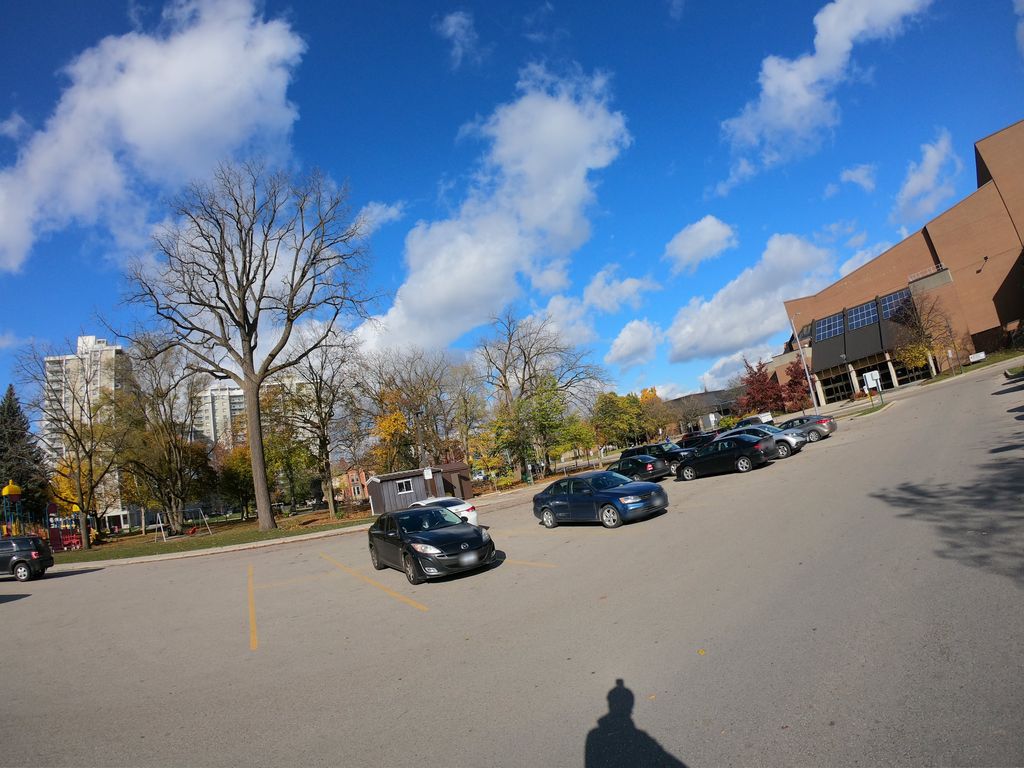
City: kitchener-waterloo